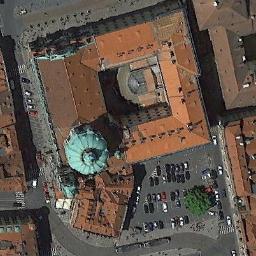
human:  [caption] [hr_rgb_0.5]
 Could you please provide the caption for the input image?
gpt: A church with a brown roof and a turquoise tower on the roof, Surrounded by trees and parked vehicles .

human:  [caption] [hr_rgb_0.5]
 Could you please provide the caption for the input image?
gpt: There is a red church with a blue circular roof next to the parking lot .

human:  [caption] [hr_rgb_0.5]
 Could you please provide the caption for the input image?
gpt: This is a church  Its roof is like an umbrella .

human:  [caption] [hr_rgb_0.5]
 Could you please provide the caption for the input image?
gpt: The orange ring church with a green circular pointed tower and a parking lot is next to it .

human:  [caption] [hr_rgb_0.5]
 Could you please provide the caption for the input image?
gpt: A church with a green round top and orange roofs by the roadside .